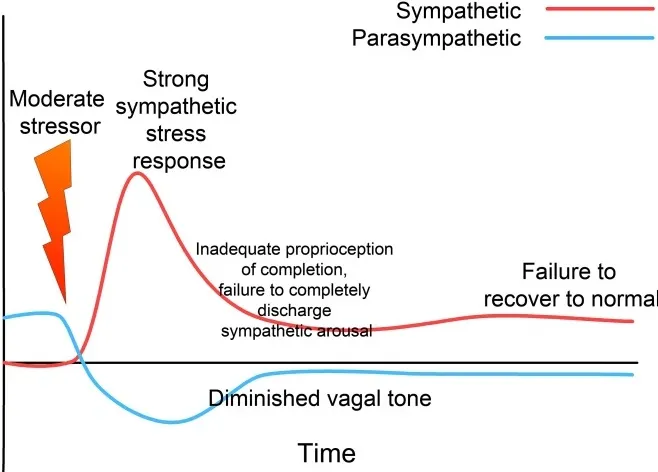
Chronic stress response. If the stressor is above a certain intensity or duration, the sympathetic response is more intense; if there is an inadequate defensive response, the system as a whole may fail to reset to normal functioning, remaining "tuned" to excess sympathetic and deficient parasympathetic activation. This state may persist indefinitely, giving rise to a state of "chronic stress," where the system responds inappropriately to environmental challenge with excess activation. Note that this is not "allostatic wear and tear," but an altered (dys-)functional state; such a chronic state is a major contributor to allostatic over-load. Through appropriate intervention, the system can be returned to a normalized, fully functional state; but without such intervention the dysfunctional state may last indefinitely.
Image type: chart (chart)